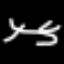
Label: frog